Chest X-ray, AP view. Patient: 61 years old, sex F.
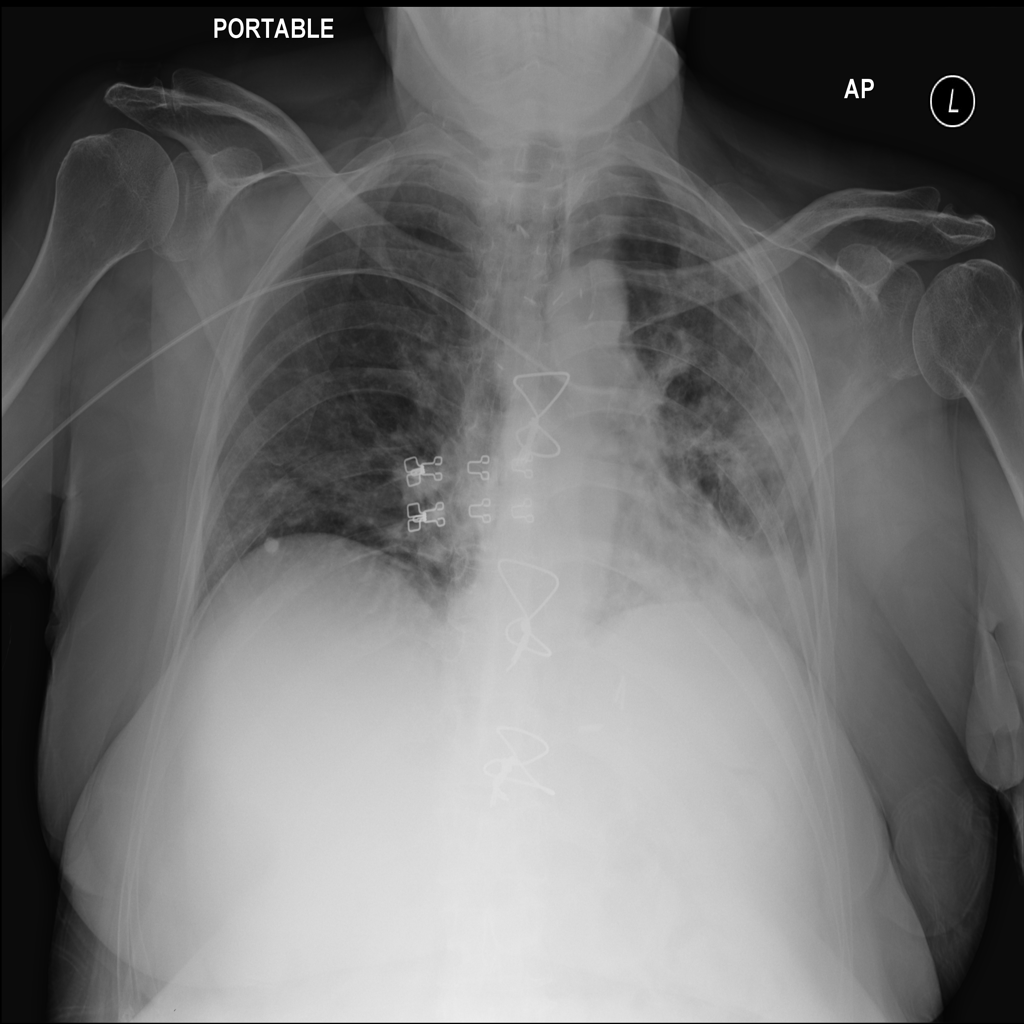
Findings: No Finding